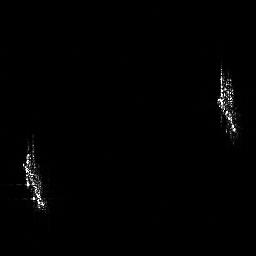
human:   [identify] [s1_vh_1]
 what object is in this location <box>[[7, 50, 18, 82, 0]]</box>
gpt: <ref>1 large ship at the left</ref>